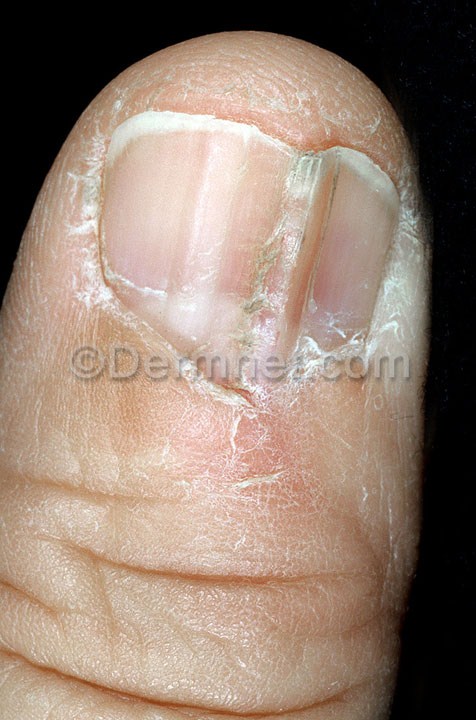
Disease: Nail Fungus and other Nail Disease